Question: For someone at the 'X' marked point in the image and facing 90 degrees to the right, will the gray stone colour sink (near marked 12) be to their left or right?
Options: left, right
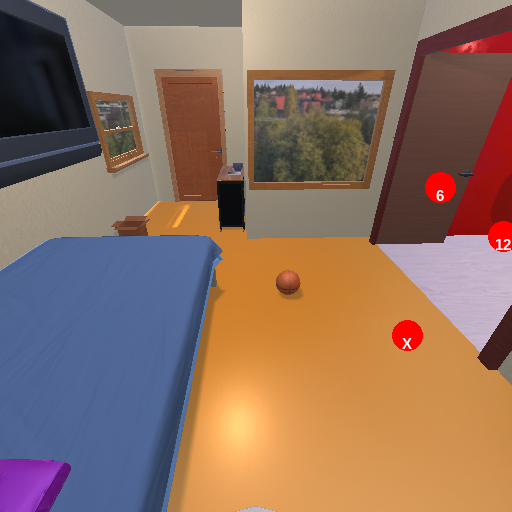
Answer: left